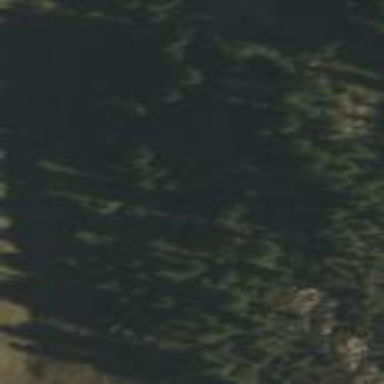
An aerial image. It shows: Evergreen woodland.